Question: I get this note "Call Not Sent" when using the below code in android

'''
Intent callIntent = new Intent(Intent.ACTION_CALL);
callIntent.setData(Uri.parse(callingNumber));
startActivity(callIntent);
'''
why am I getting this note? While I won't get this note when I change to which goes to dialpad.
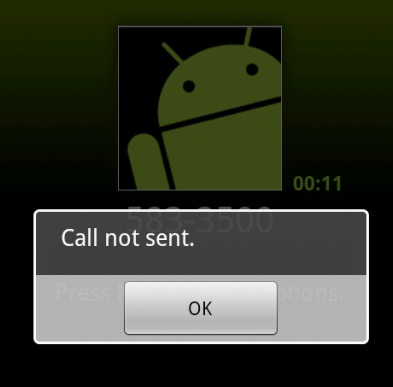
Answer: '''
Intent intent = new Intent(Intent.ACTION_CALL, Uri.parse("tel:" + callingNumber));
startActivity(intent);
'''
Notice: 'Uri.parse("tel:" + callingNumber)'